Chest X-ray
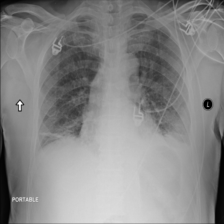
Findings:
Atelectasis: positive
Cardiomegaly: negative
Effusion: positive
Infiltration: positive
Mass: negative
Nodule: negative
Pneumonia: negative
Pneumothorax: negative
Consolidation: negative
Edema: negative
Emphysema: negative
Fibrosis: negative
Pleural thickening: negative
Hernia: negative